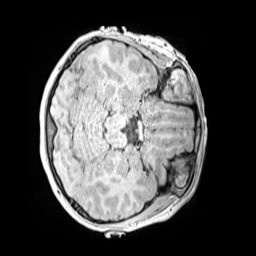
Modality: MP2RAGE
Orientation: axial
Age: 9
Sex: female
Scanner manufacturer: siemens
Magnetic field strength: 3 T
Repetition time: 4 s
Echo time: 0.00299 s